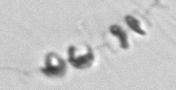
Label: Chaetoceros_socialis